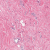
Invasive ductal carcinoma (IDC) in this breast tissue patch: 0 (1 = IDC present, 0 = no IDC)